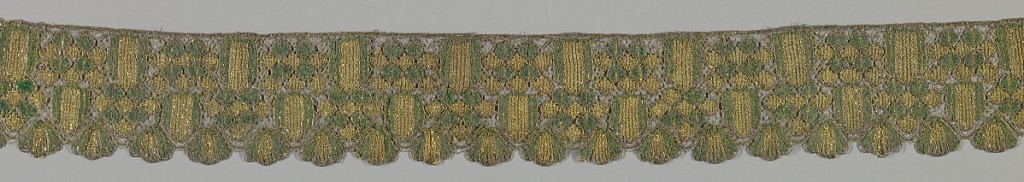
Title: Trimming
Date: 18th century
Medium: gold metallic foil, gold metallic foil wound onto yellow silk, and green silk chenille Technique: bobbin lace
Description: Wide ribbons densely placed in a serpentine pattern.